Question: The problem is that google chrome shows some weird vertical and horizontal lines in my website.
I think is a render problem but I'm not sure.
Google chrome version is 18.0.1025.168
You can visit the website here: <URL>
And here, the screenshoot:

And i have checked for extensions, my google chrome doesn't have any.
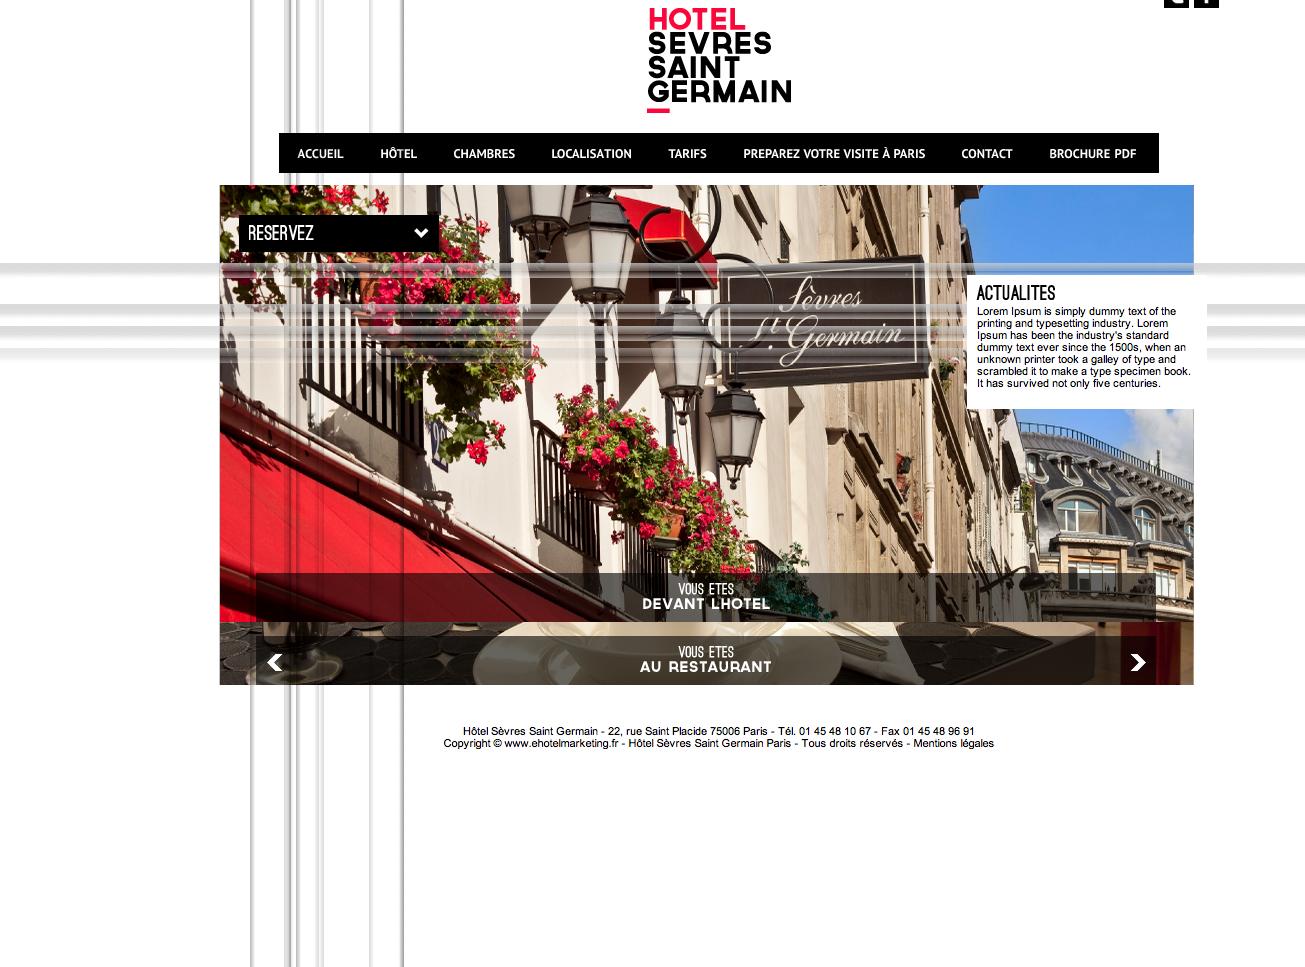
Answer: The problem is not on the browser, neither on your website, I tested here on my installation of Google Chrome 18.0.1025.168, and no problems found as you can see on the image below:

I had that problem in the past, and was a graphic driver problem.
I believe that it is a graphic driver problem on the computer you are using!